Question: I have created a grails g:render tag that references images representing the favorite movies, books, music, etc of a user in my project. The problem I am having is in styling the collections. I cannot seem to target the individual images of a specific collection, say music. Can someone help me find a way to target the images within the g:render for a SPECIFIC COLLECTION? I have provided the code for my gsp file and the template file. My goal is to style these images so that each category is shown as rows of its respective images, but when I try using float:left on the "like_content" divs, the entire collection is floated, not its individual images. Any help would be greatly appreciated.
EDIT: I have tried changing the id's into classes for the template images, and I also tried the ".like_content1 img" approach as well, but neither is working for me. My ultimate goal is to create 3 rows of the 3 different collections (movies, music, books), with the 5 images that are in each collections aligned in their respective row. I've included a mock-up image of how I want this to look like.
GSP:
'''
<div class="like_content1">
<g:render template="favorites" collection="${movies}" var="fav"/>
</div>
<div class="like_content2">
<g:render template="favorites" collection="${music}" var="fav"/>
</div>
<div class="like_content3">
<g:render template="favorites" collection="${books}" var="fav"/>
</div>
'''
TEMPLATE:
'''
<div id="favdiv">
<g:if test="${fav != null }">
<img id="favimg" src="${fav.picture}">
<p id="favname">${fav.name}</p>
</g:if>
</div>
'''
CSS:
'''
#favimg{
width:150px;
height: 150px;
}
.like_content1{
position: relative;
left: 100px;
bottom: 75px;
}
.like_content2{
position: relative;
left: 110px;
bottom: 75px;
}
.like_content3{
position: relative;
left: 425px;
}
'''
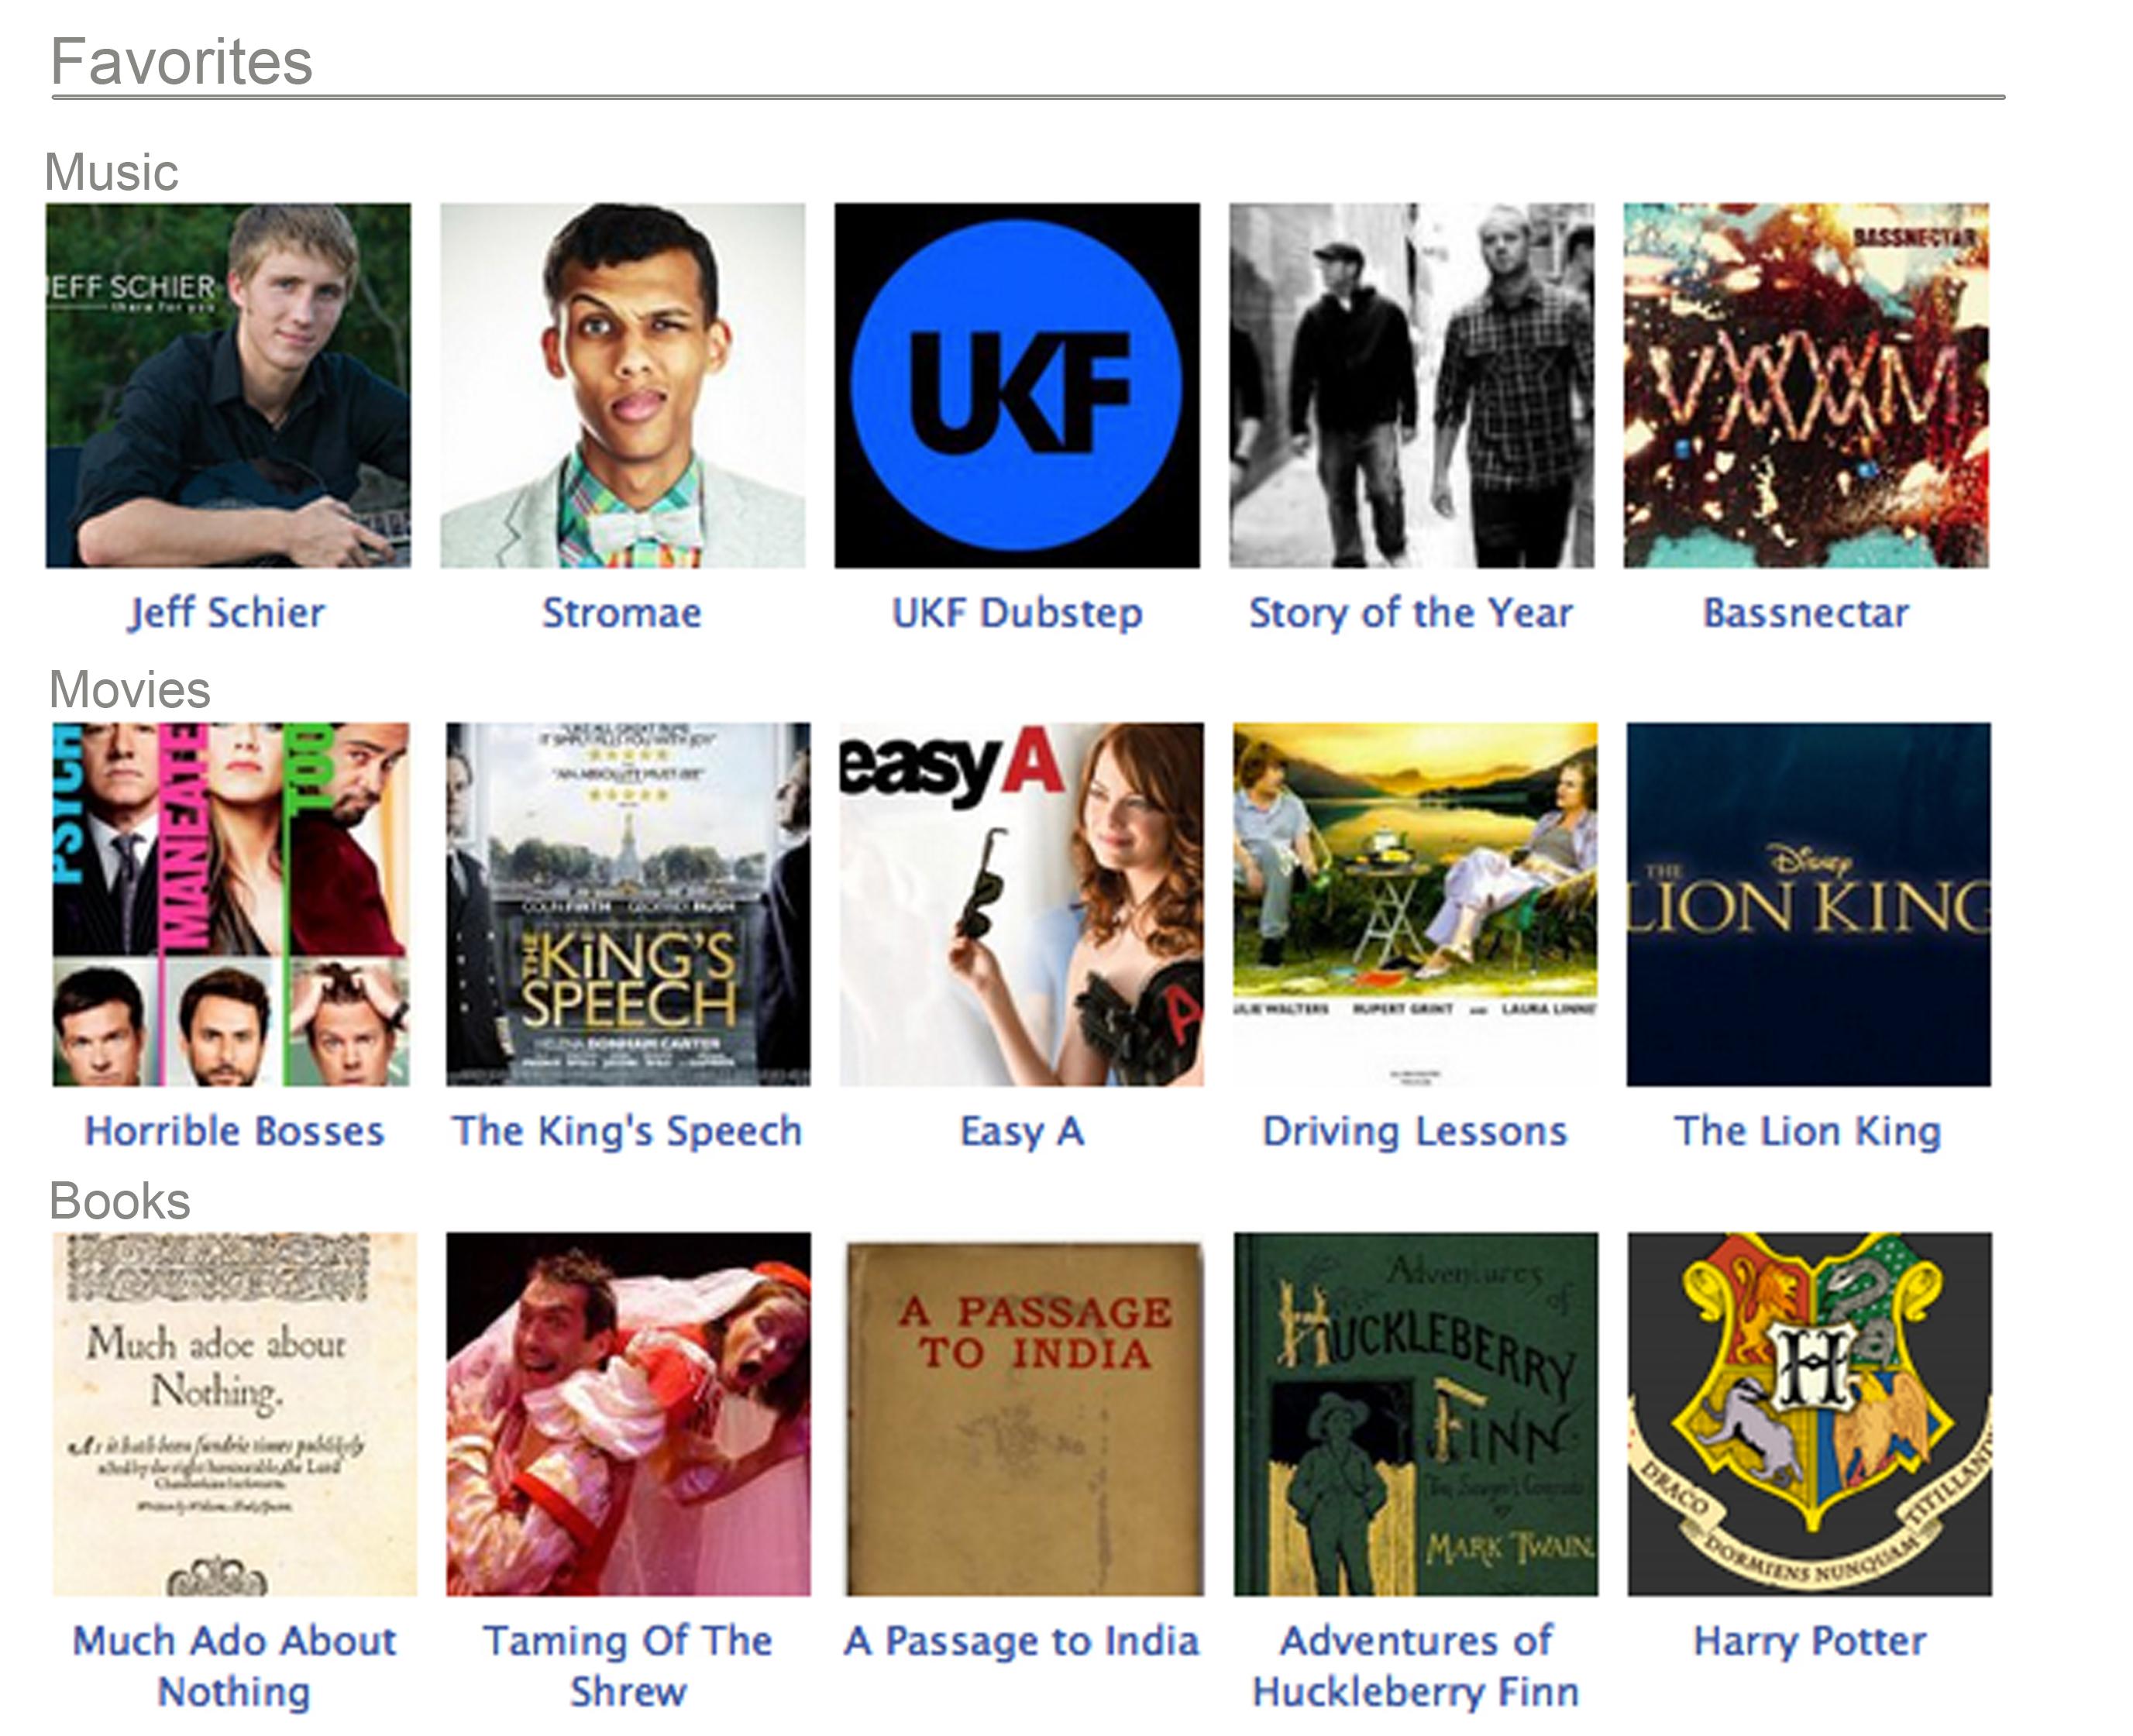
Answer: You need to float your images:
'''
.like_content1 img {
float:left;
}
'''
And then you need to clear your float to start the next line:
'''
<div class="like_content1">
<g:render template="favorites" collection="${movies}" var="fav"/>
<br clear="all"/>
</div>
<div class="like_content2">
<g:render template="favorites" collection="${music}" var="fav"/>
<br clear="all"/>
</div>
<div class="like_content3">
<g:render template="favorites" collection="${books}" var="fav"/>
<br clear="all"/>
</div>
'''